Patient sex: M
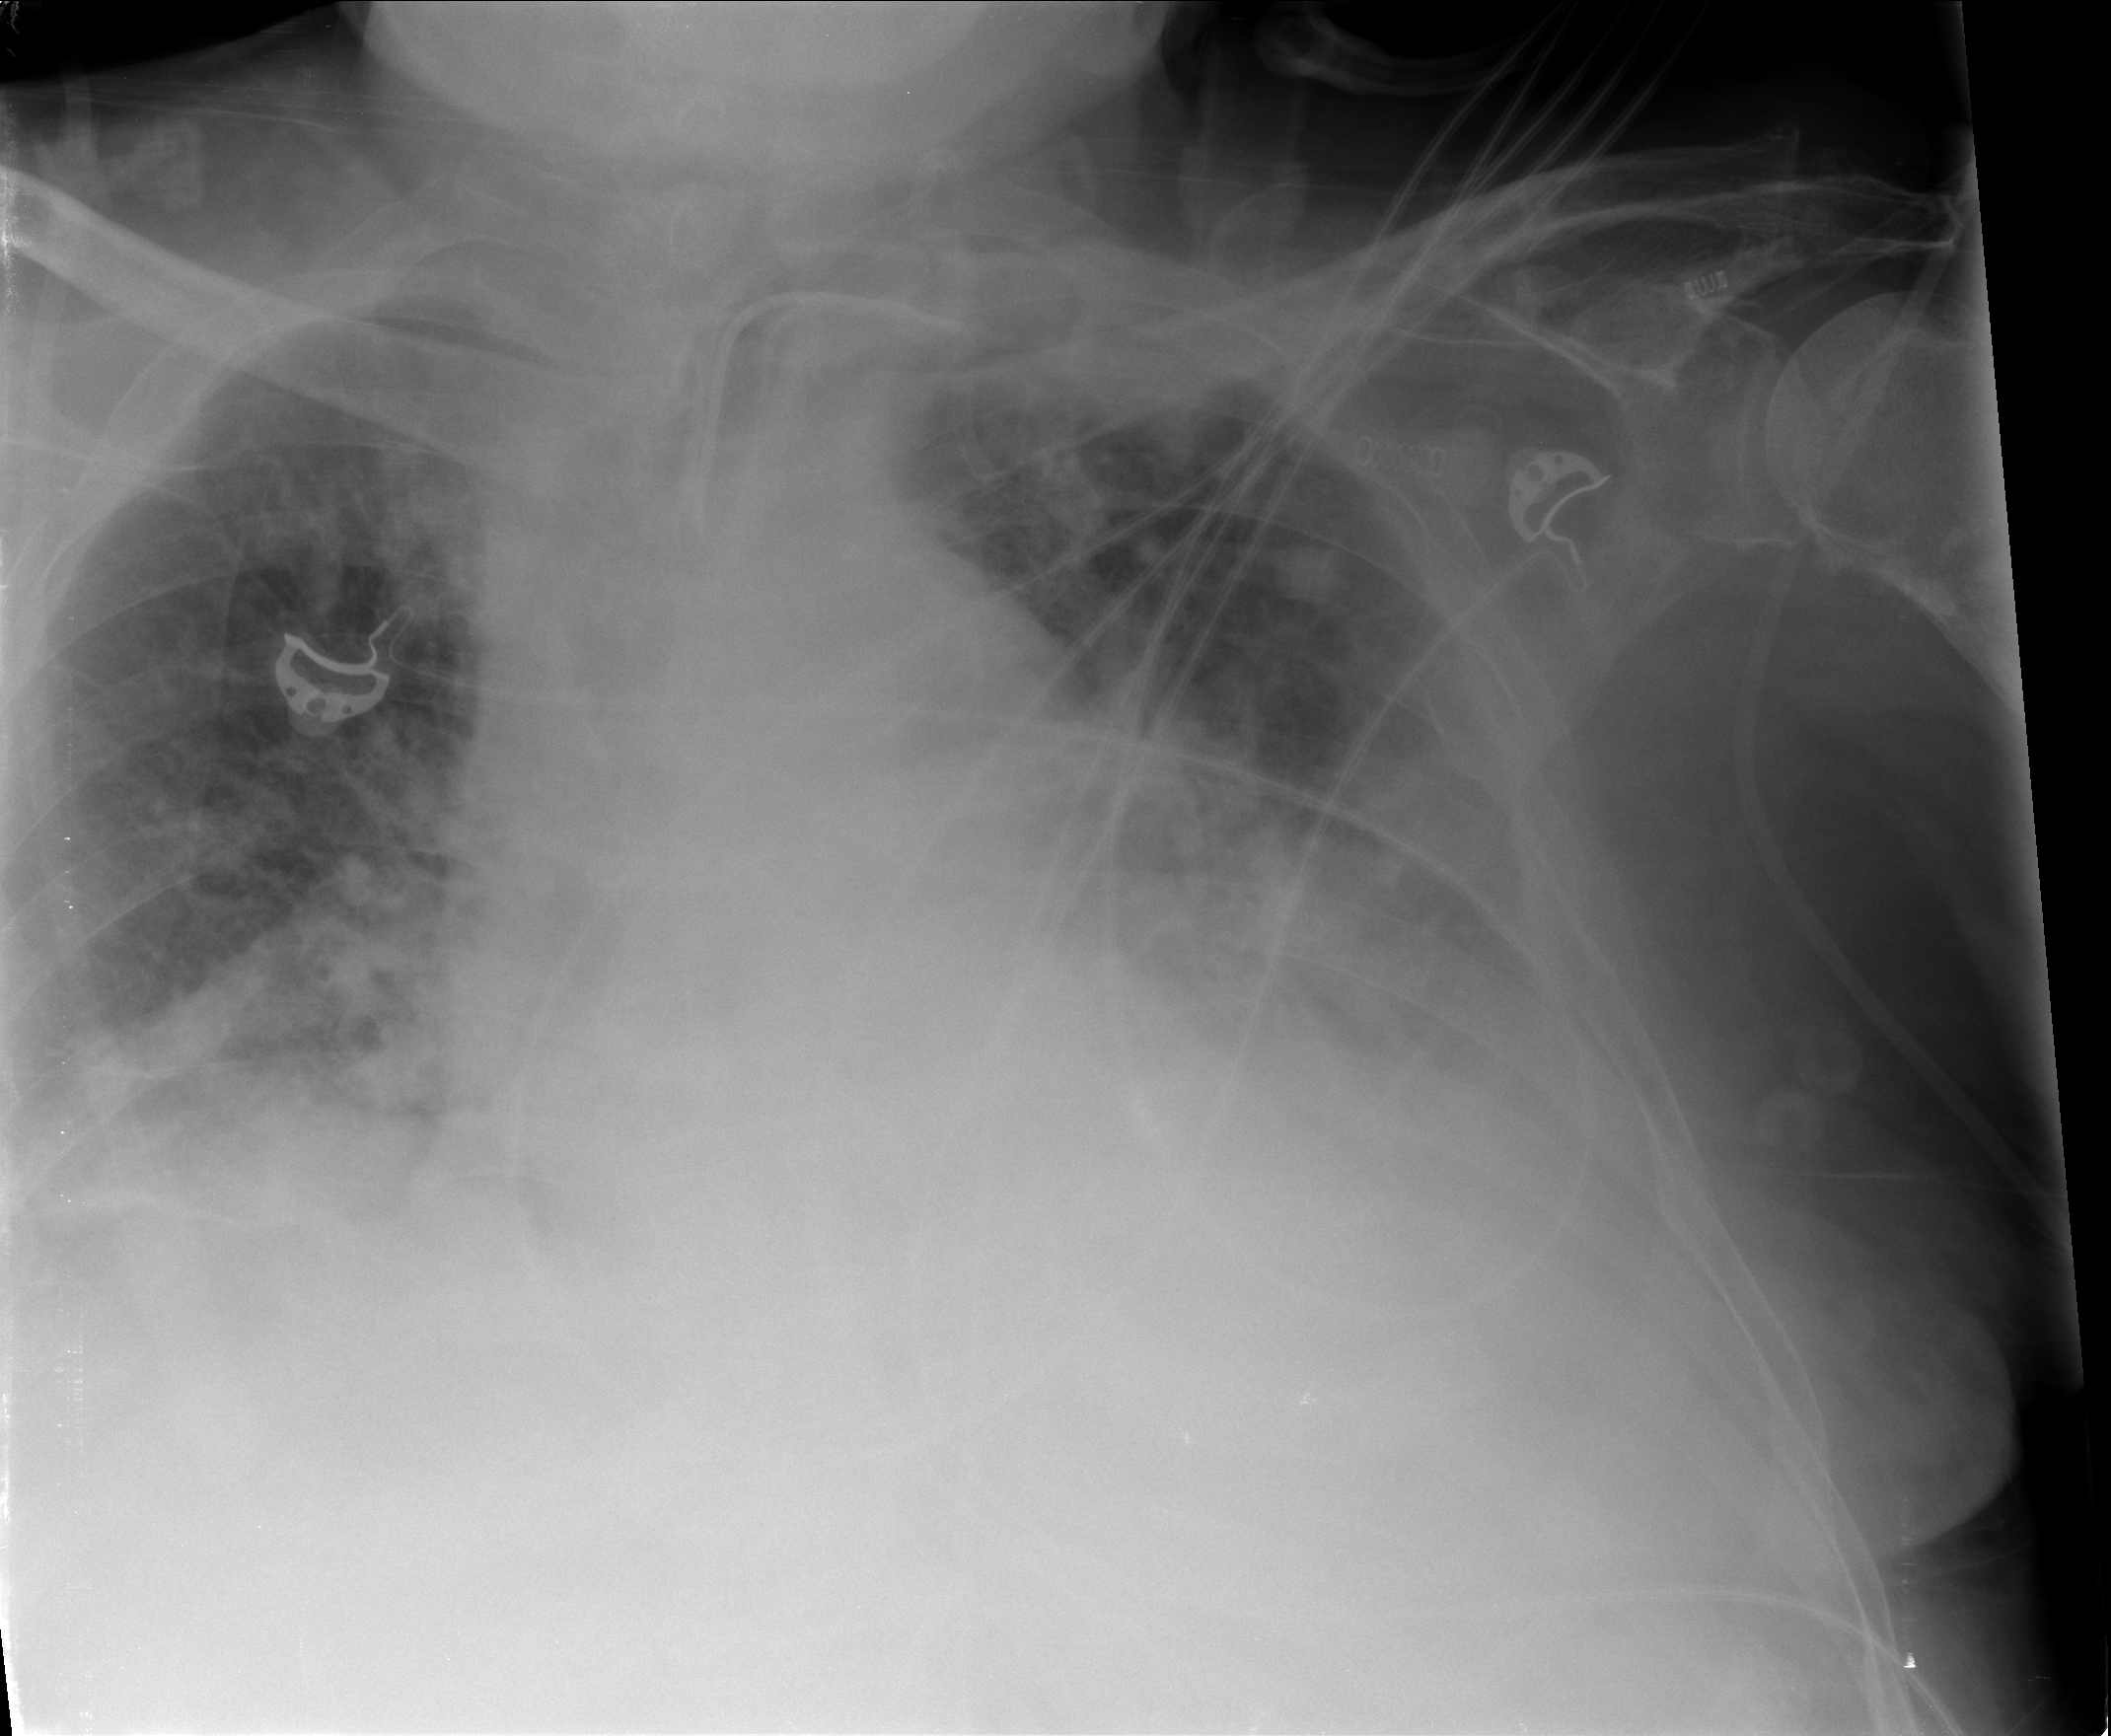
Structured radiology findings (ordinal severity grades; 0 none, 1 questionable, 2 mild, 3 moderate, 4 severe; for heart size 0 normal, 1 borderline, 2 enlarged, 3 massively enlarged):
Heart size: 2
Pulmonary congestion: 3
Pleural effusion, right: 2
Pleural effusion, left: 3
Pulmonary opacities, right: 2
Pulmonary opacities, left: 3
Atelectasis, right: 2
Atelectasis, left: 3